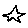
Label: star